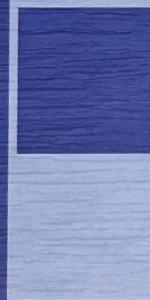
Label: Empty